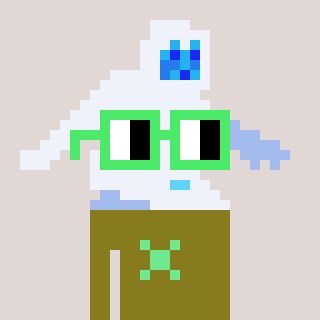
a pixel art character with square light green glasses, a yeti-shaped head and a gunk-colored body on a warm background